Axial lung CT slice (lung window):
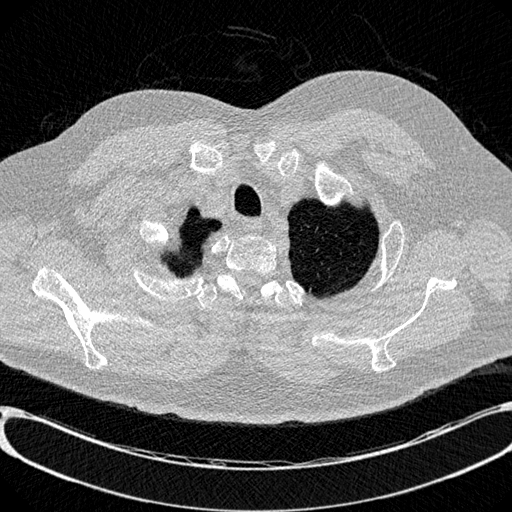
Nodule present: no